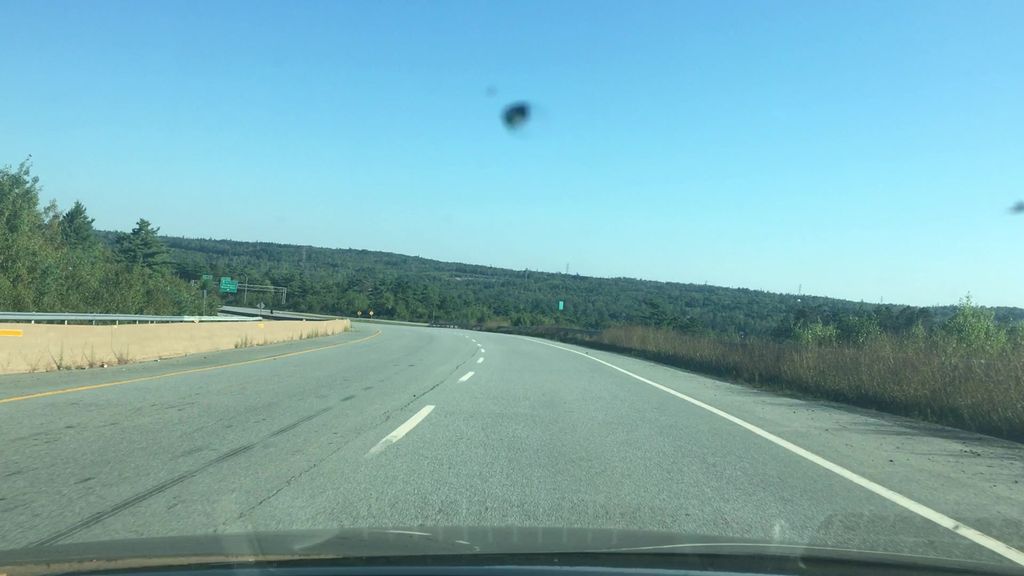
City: halifax